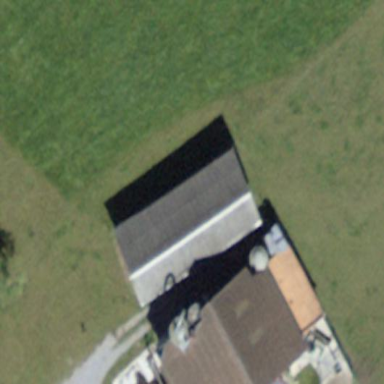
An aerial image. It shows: Shed.